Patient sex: M
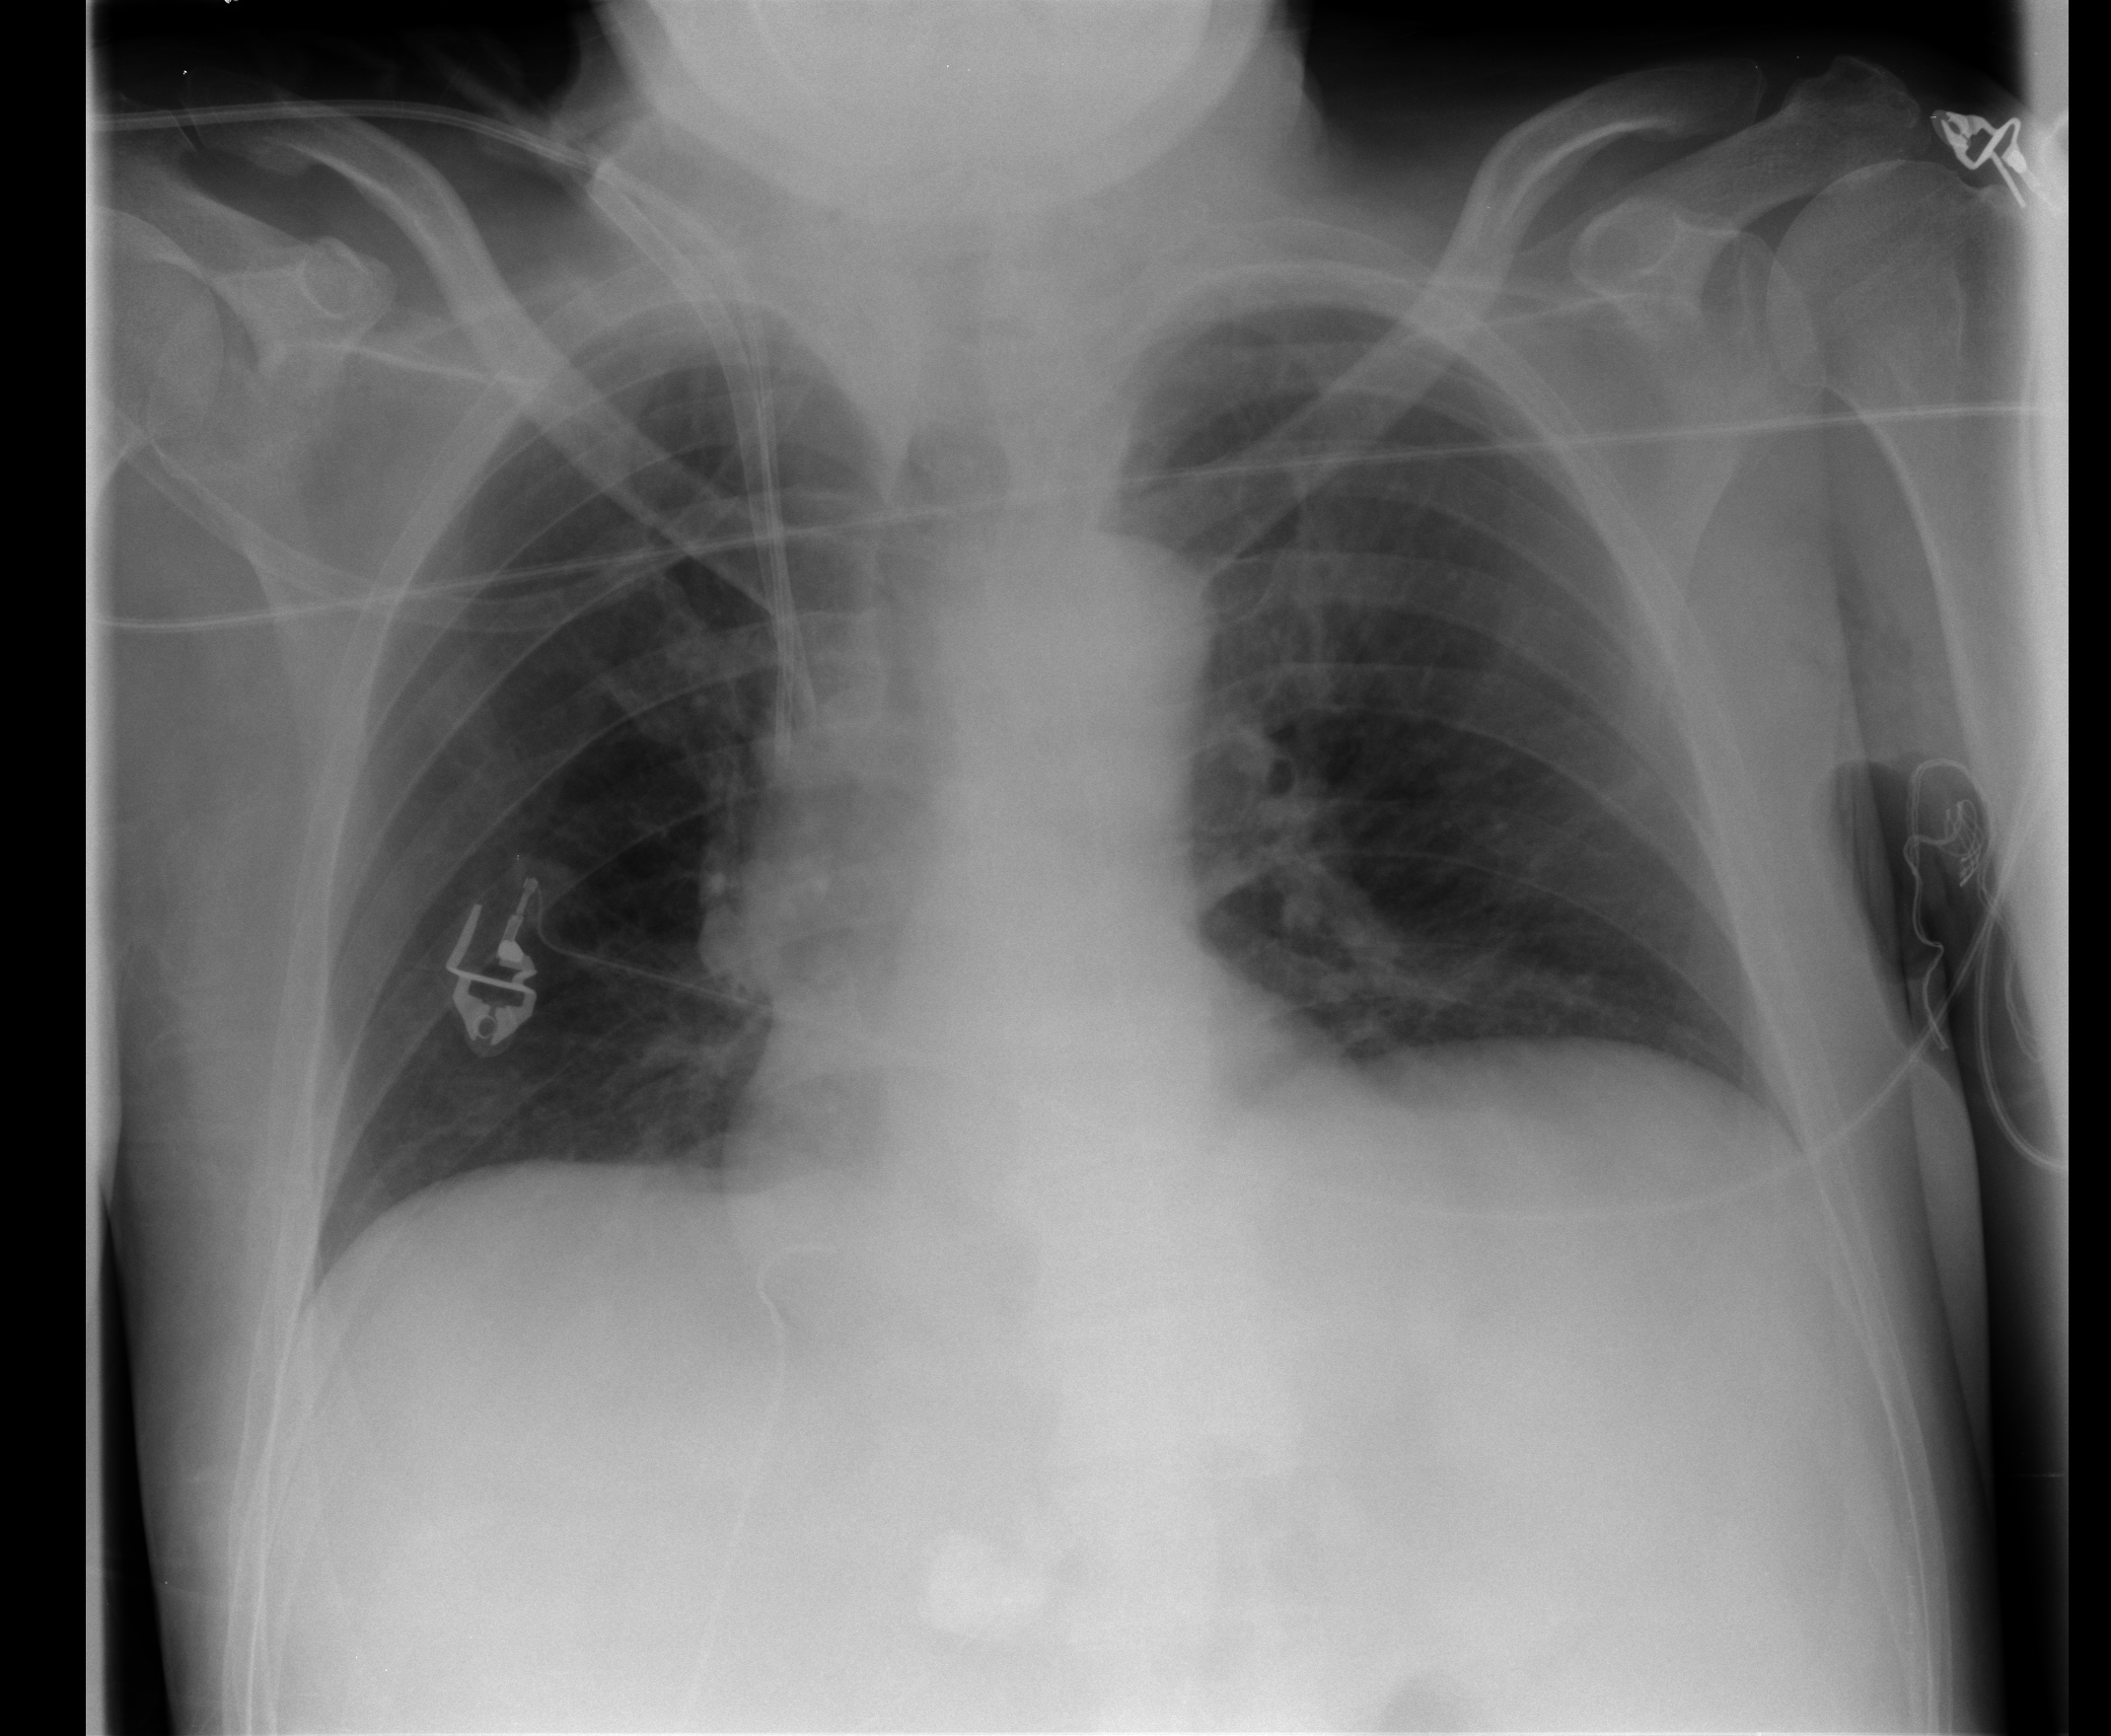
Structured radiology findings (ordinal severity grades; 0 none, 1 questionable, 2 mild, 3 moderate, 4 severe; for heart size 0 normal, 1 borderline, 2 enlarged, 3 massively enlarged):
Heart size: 0
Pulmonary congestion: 0
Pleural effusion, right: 0
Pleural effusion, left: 0
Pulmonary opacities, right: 0
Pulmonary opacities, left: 0
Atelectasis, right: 1
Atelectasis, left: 2